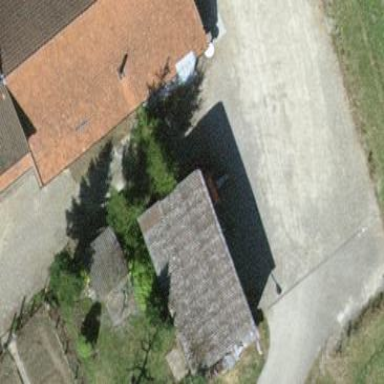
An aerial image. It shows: Hut.